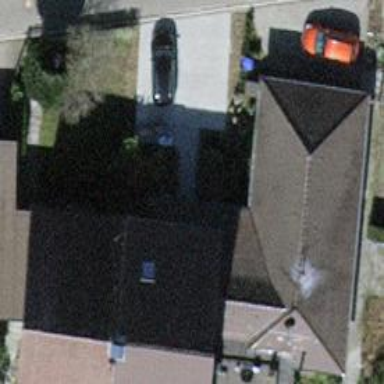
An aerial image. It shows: Garage building.